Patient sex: F
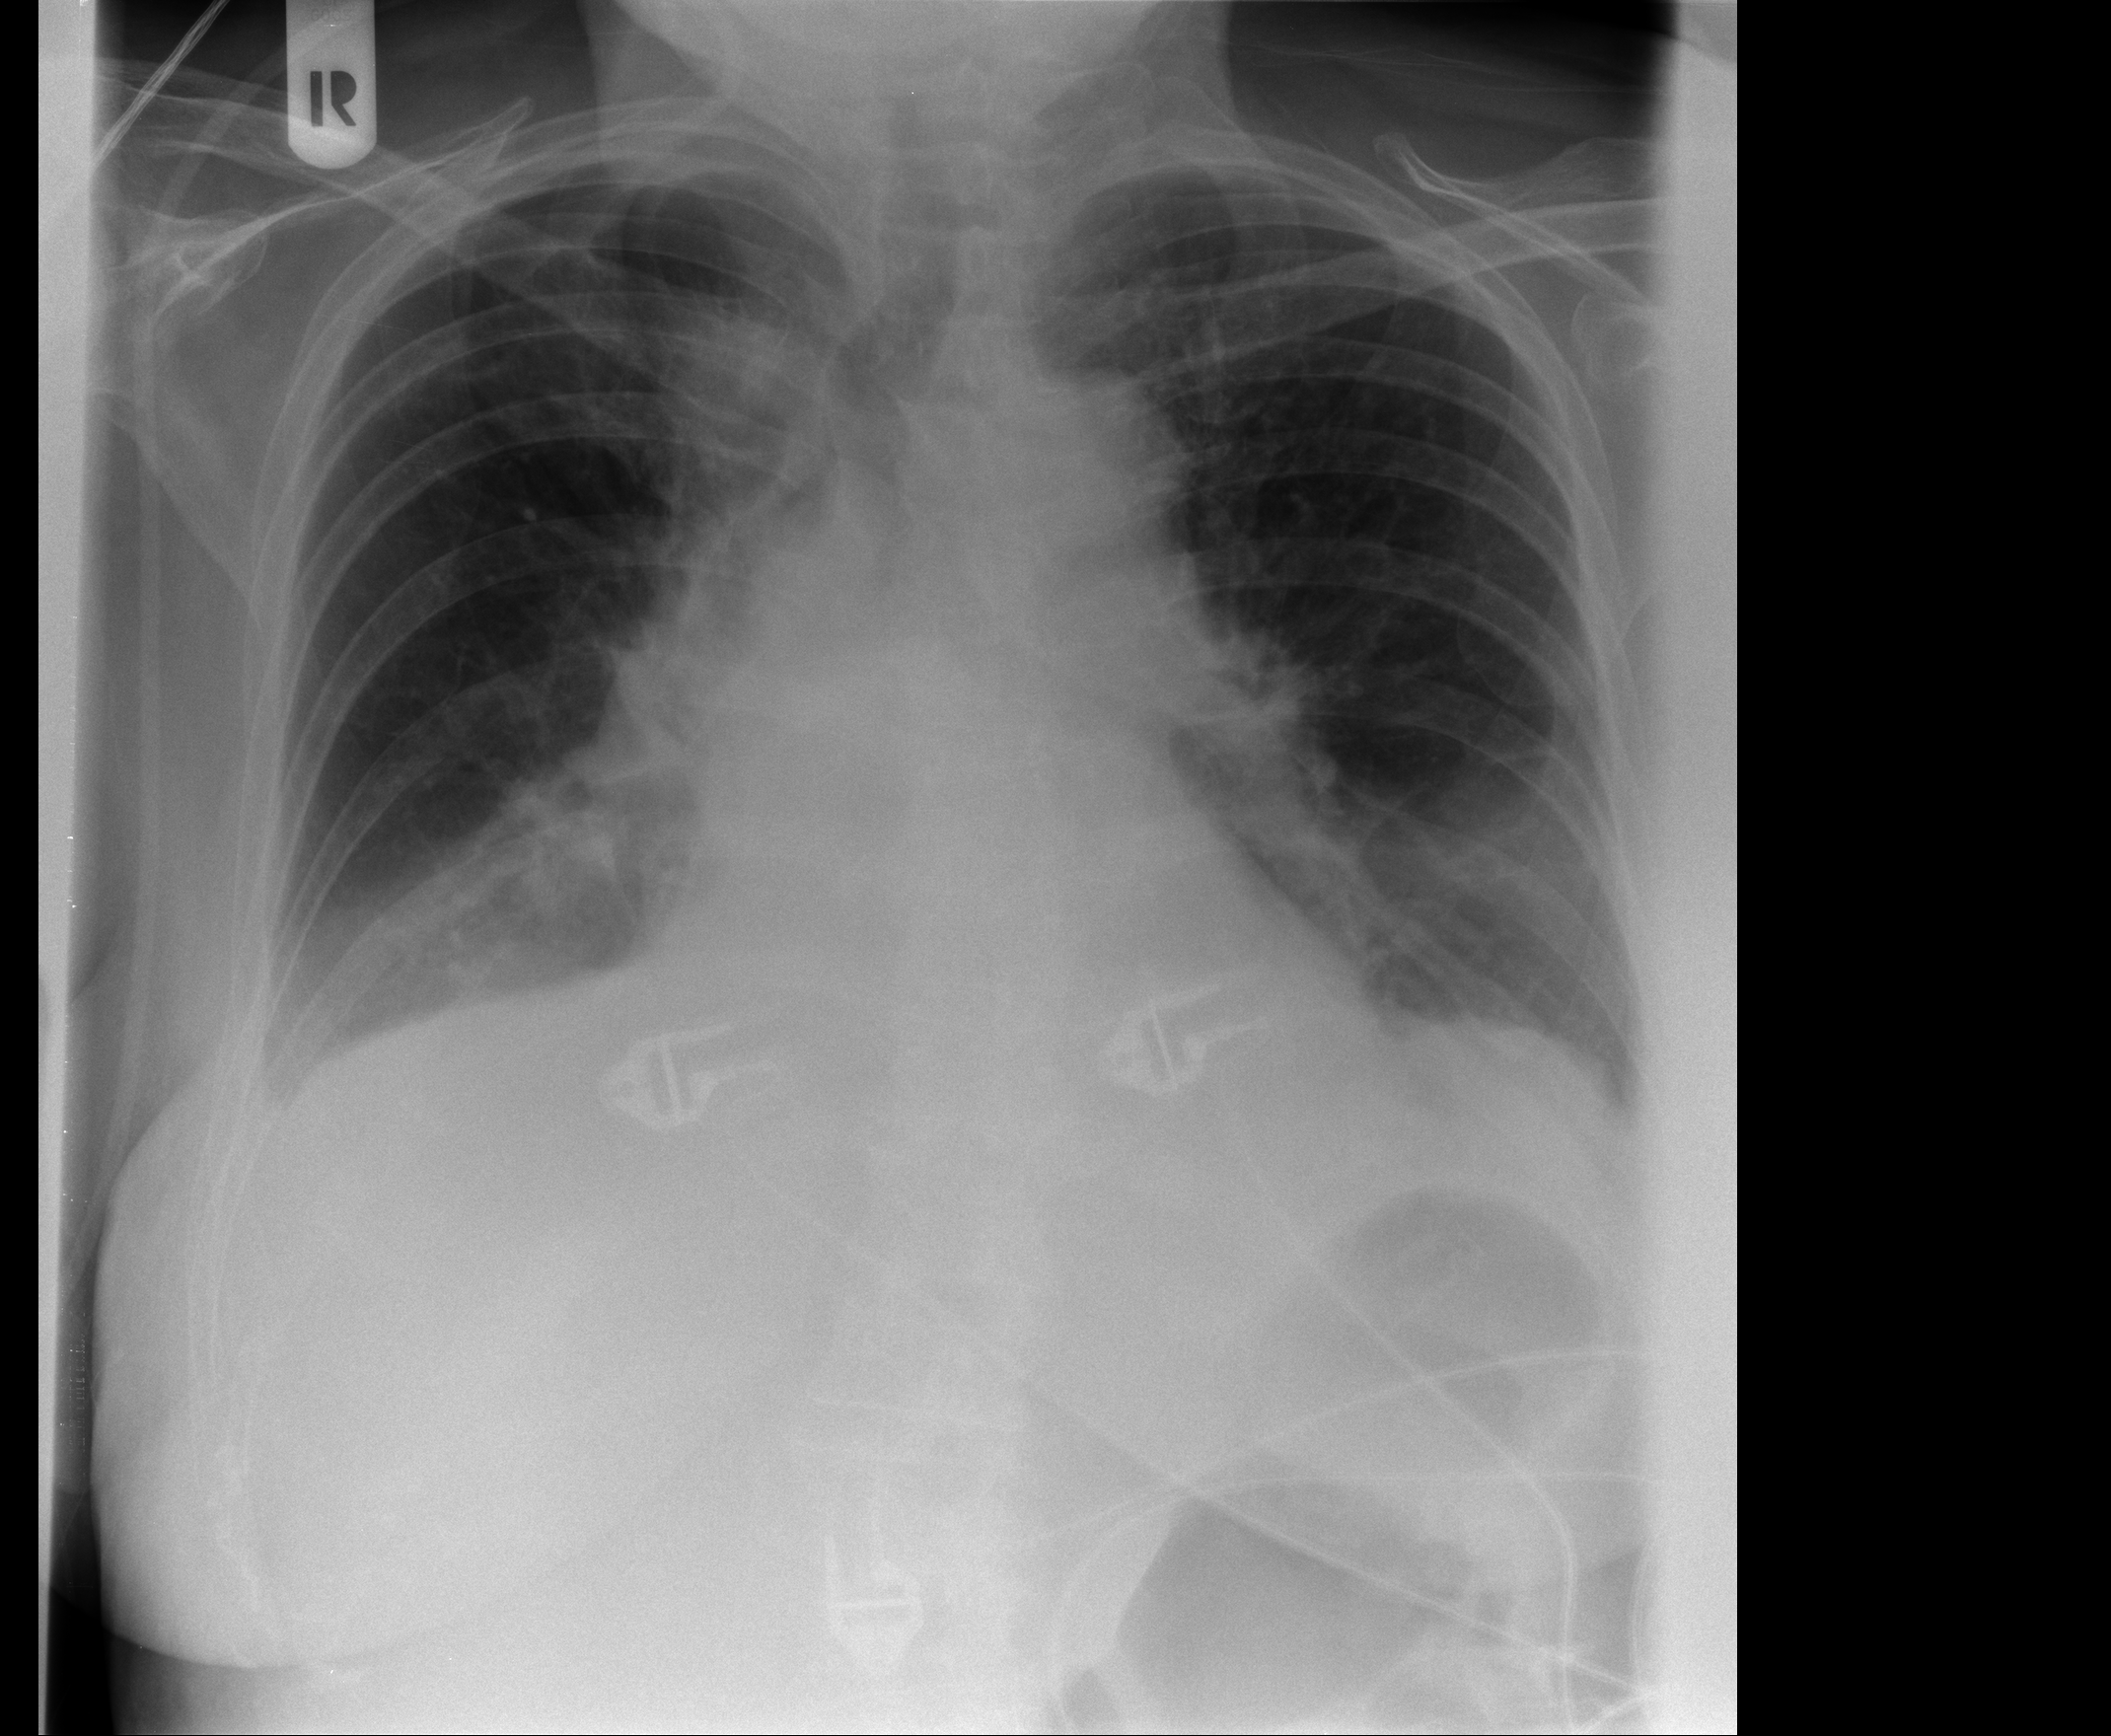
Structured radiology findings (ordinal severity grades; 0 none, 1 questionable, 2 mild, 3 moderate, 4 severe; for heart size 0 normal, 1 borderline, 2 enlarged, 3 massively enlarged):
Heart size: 2
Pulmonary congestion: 1
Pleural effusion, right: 1
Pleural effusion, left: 1
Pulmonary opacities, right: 0
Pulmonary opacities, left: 0
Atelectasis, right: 1
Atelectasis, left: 1